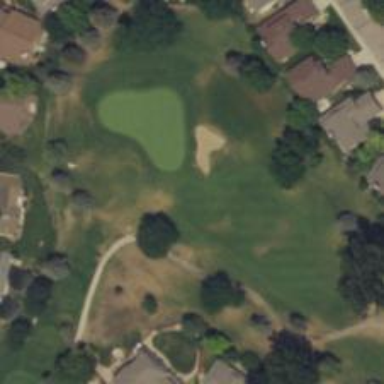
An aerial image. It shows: View of golf hole.